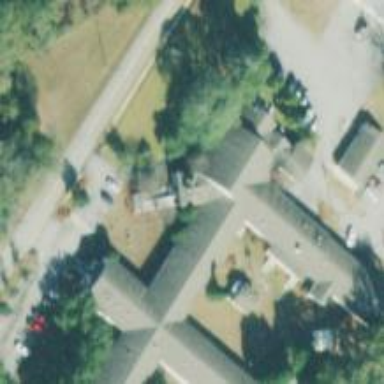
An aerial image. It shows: Nursing home.